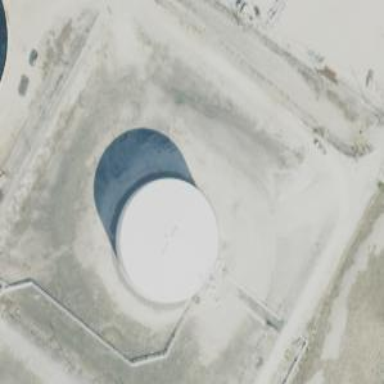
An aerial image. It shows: Storage tank building.